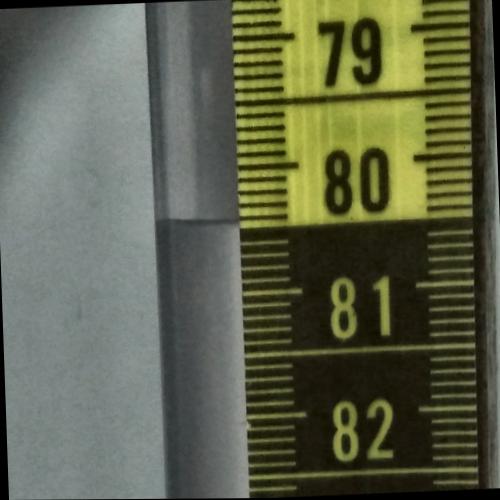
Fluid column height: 80.4 cm